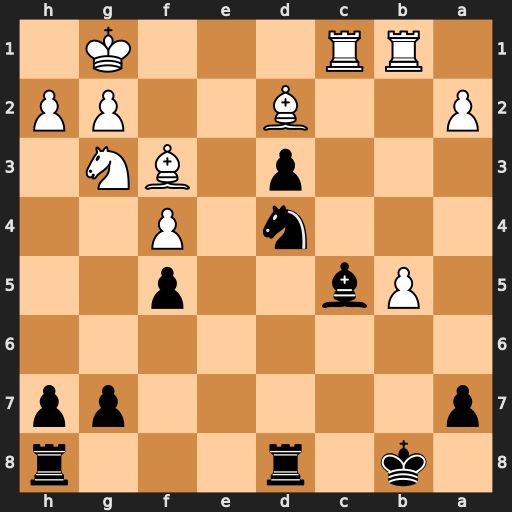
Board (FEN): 1k1r3r/p5pp/8/1Pb2p2/3n1P2/3p1BN1/P2B2PP/1RR3K1
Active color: b
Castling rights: -
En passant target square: -
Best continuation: Nxf3+ Kh1 Nxd2